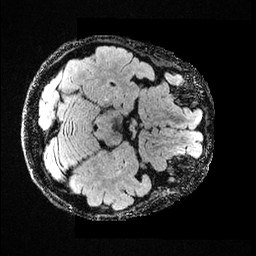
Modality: FLAIR
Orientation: axial
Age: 42
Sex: female
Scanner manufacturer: ge
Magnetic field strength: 3 T
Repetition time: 4.802 s
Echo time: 0.1172 s